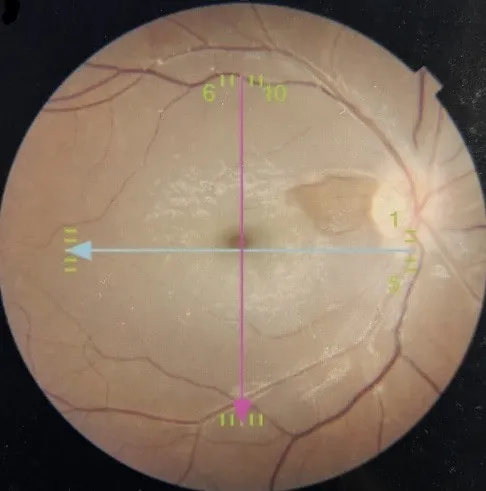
Colored fundus picture of the right eye showing cherry red spot.
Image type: ophthalmic_imaging (fundus_photograph)